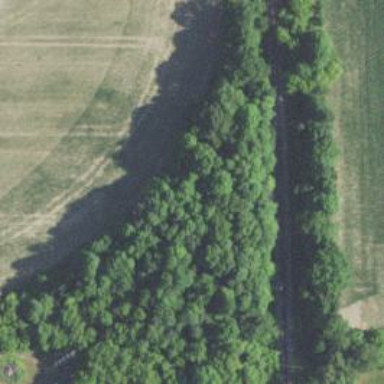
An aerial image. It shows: Abandoned railway with historical significance.